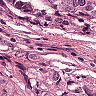
Metastatic tissue present: yes